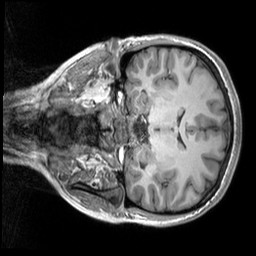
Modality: T1w
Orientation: coronal
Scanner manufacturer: siemens
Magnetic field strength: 3 T
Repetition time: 2.53 s
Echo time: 0.00298 s